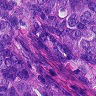
Metastatic tissue present: yes